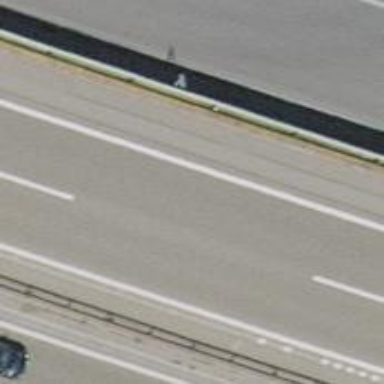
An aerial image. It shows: Motorway.